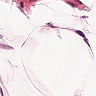
Metastatic tissue present: no